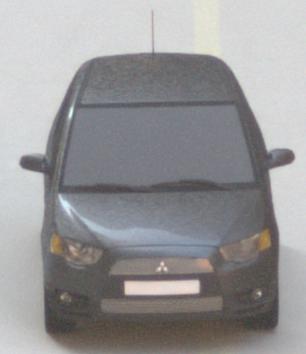
Make: Mitsubishi
Model: Colt 1.1
Detailed model: Colt (VI)
Model produced from: 2008/11
Model produced until: 2010/10
Doors: 3
Color: gray
Road condition: dry road
Daytime: morning or afternoon
Contrast: medium contrast